Field crop: maize
Growth stage: 2
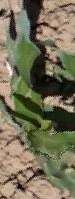
Species: maize